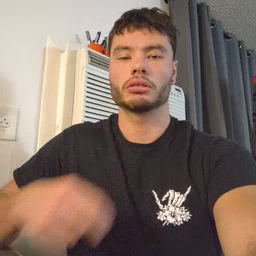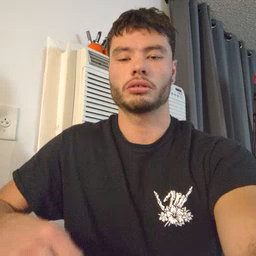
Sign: night